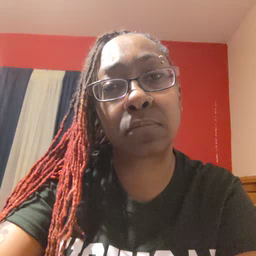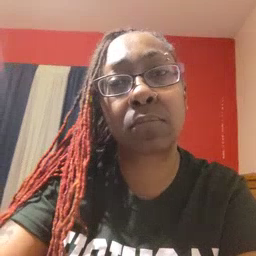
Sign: fine